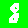
Digit: 8